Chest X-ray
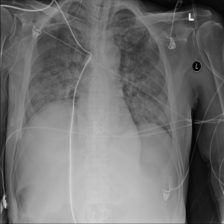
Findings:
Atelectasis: negative
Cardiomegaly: negative
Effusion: negative
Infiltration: negative
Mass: negative
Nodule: negative
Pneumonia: negative
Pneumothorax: negative
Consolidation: negative
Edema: positive
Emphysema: negative
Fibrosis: negative
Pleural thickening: negative
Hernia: negative